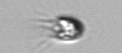
Label: Balanion